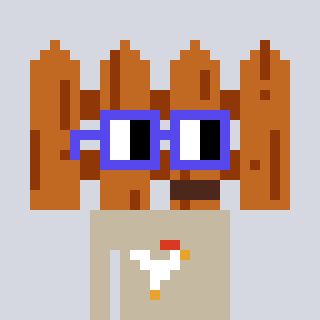
a pixel art character with square blue glasses, a fence-shaped head and a bege-colored body on a cool background